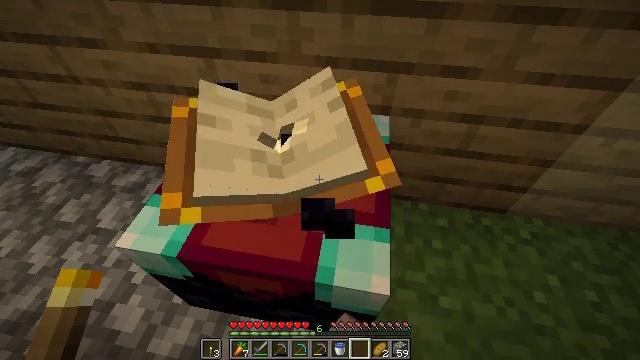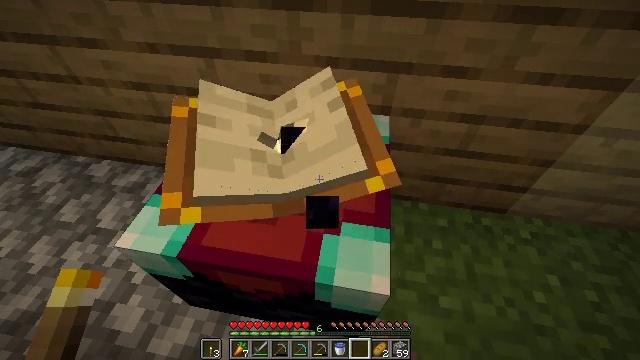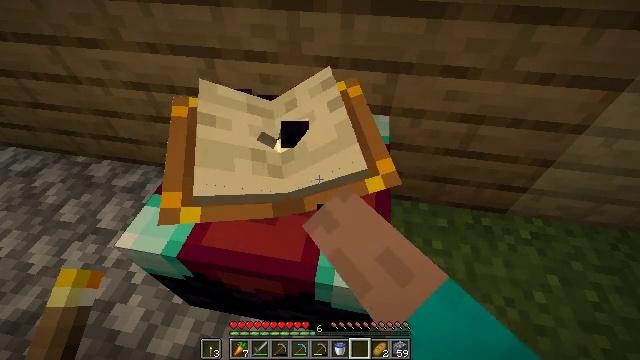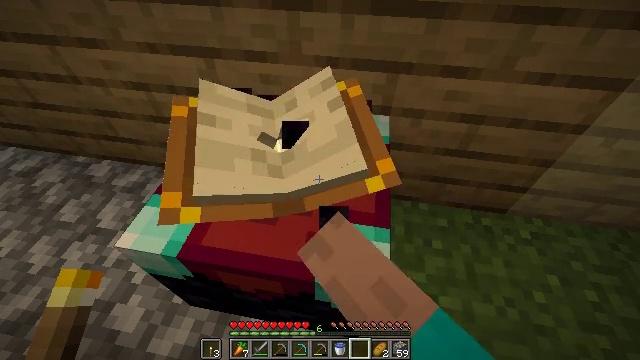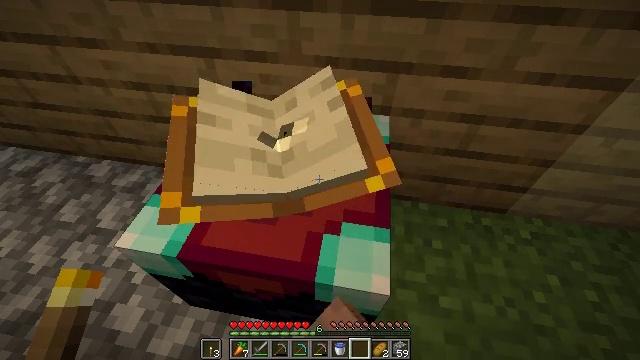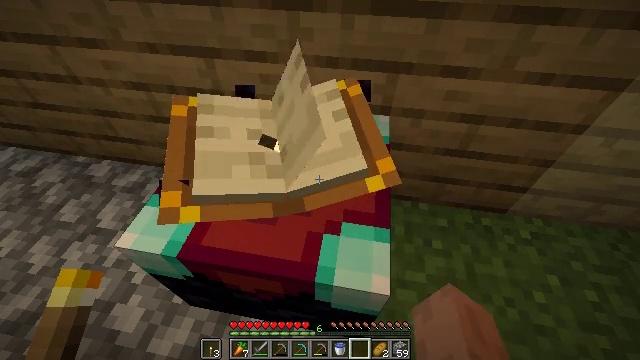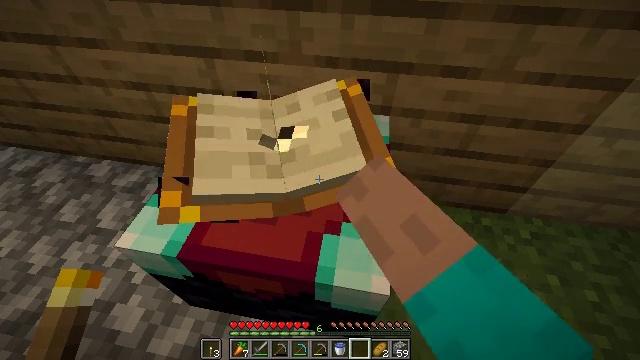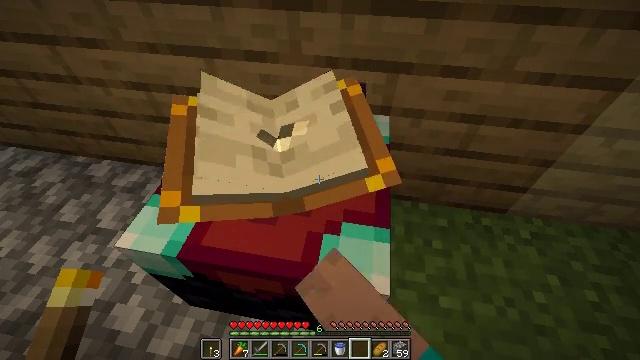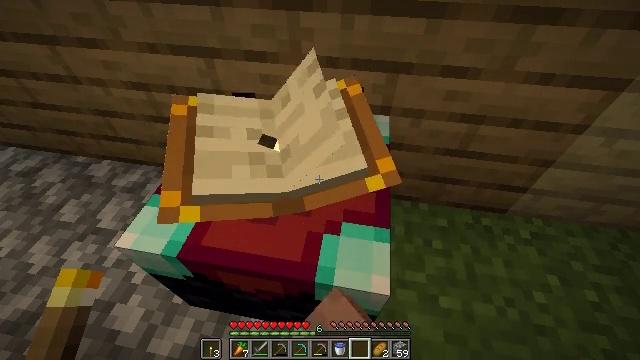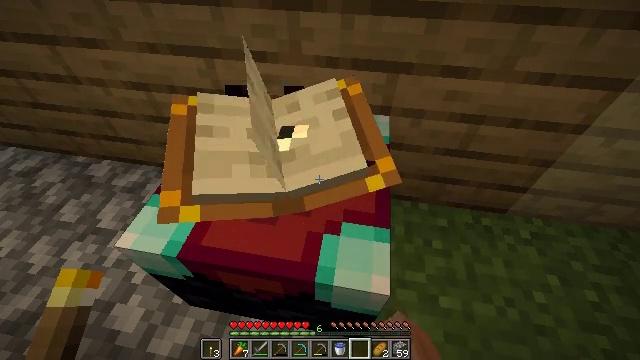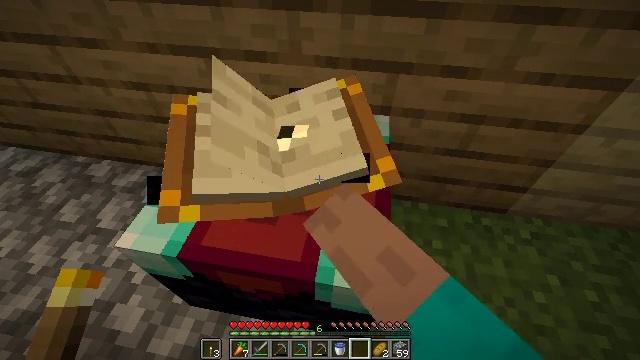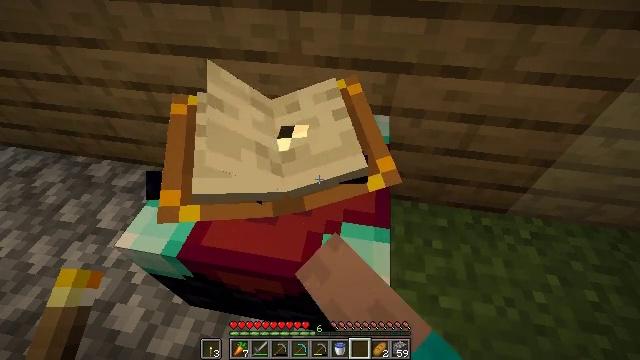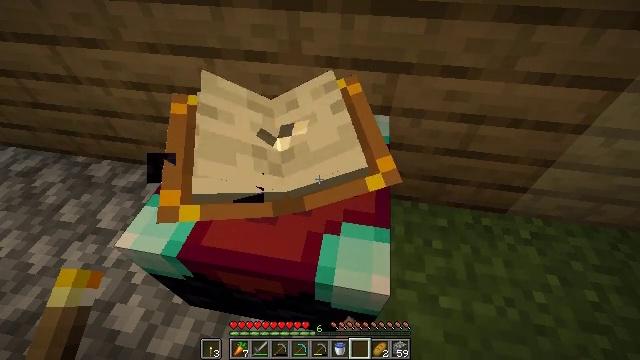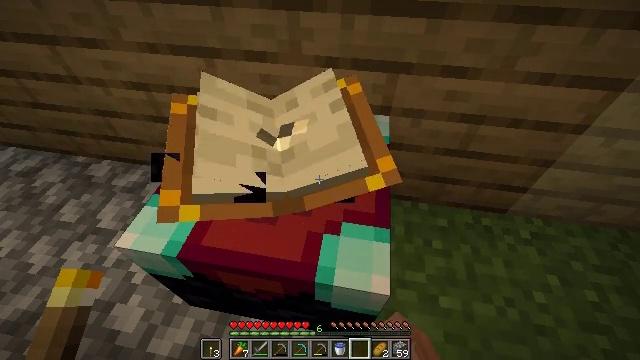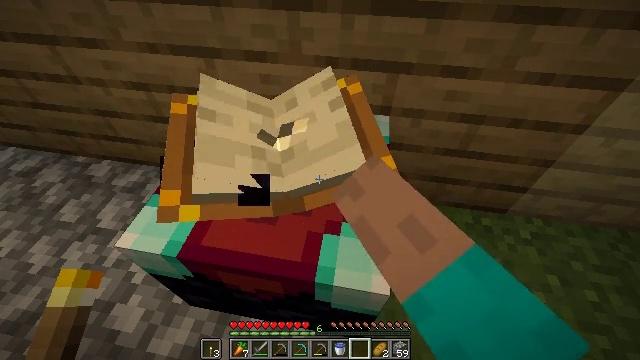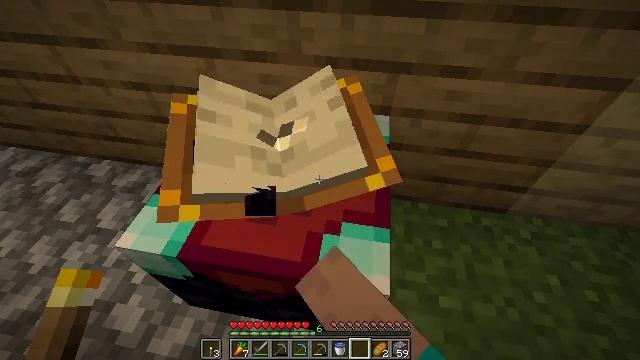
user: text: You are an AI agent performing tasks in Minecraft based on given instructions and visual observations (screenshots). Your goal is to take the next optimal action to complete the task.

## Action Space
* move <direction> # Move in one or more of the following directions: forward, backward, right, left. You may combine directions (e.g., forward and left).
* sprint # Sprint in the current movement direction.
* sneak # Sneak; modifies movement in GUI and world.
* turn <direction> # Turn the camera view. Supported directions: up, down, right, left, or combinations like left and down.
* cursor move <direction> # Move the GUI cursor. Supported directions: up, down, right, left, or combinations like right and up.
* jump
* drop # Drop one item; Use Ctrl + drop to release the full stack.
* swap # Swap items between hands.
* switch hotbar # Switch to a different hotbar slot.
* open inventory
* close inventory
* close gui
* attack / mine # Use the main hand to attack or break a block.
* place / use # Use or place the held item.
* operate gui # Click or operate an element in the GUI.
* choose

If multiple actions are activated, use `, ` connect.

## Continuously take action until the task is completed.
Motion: motion action
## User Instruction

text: Destroy the enchanting table to collect it.
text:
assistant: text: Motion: attack / mine
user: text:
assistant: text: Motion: attack / mine
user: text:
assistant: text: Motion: attack / mine
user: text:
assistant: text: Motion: attack / mine
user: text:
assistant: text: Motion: attack / mine
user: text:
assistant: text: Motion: attack / mine
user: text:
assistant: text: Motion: attack / mine
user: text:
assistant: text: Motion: attack / mine
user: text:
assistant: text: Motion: attack / mine
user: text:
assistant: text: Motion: attack / mine
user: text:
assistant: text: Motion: attack / mine
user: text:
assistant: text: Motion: attack / mine
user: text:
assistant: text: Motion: attack / mine
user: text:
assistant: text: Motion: attack / mine
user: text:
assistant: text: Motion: attack / mine
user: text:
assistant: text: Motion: attack / mine
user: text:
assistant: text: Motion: attack / mine
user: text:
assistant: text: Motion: attack / mine
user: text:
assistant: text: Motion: attack / mine
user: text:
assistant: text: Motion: attack / mine
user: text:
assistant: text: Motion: attack / mine
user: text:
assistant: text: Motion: attack / mine
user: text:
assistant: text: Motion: attack / mine
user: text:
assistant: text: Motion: attack / mine
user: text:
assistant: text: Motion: attack / mine
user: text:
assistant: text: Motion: attack / mine
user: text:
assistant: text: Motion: attack / mine
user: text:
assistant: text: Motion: attack / mine
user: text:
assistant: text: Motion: attack / mine
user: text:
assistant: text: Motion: attack / mine